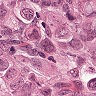
Metastatic tissue present: yes